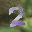
Label: 2